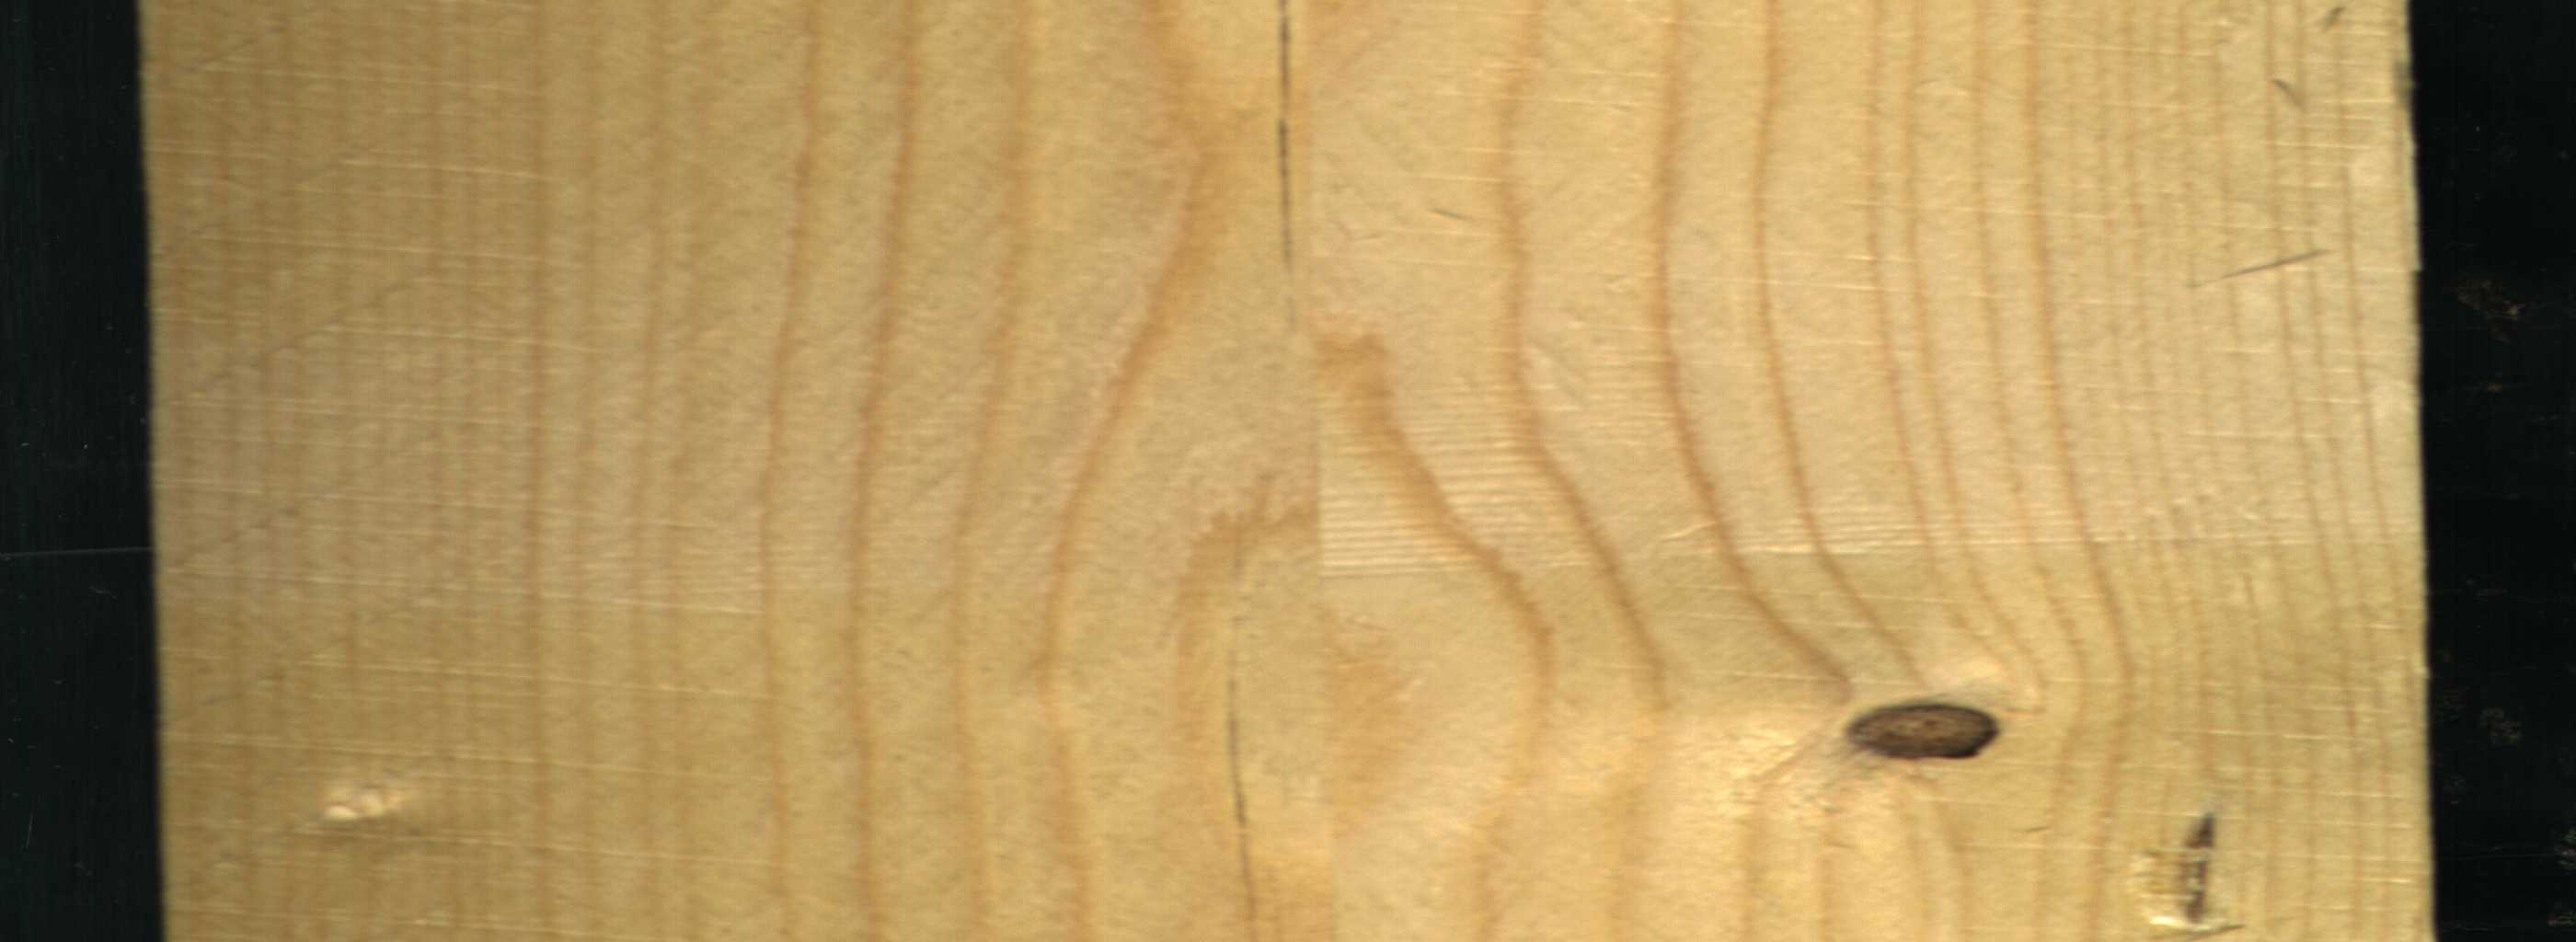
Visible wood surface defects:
resin
Crack
Live_Knot